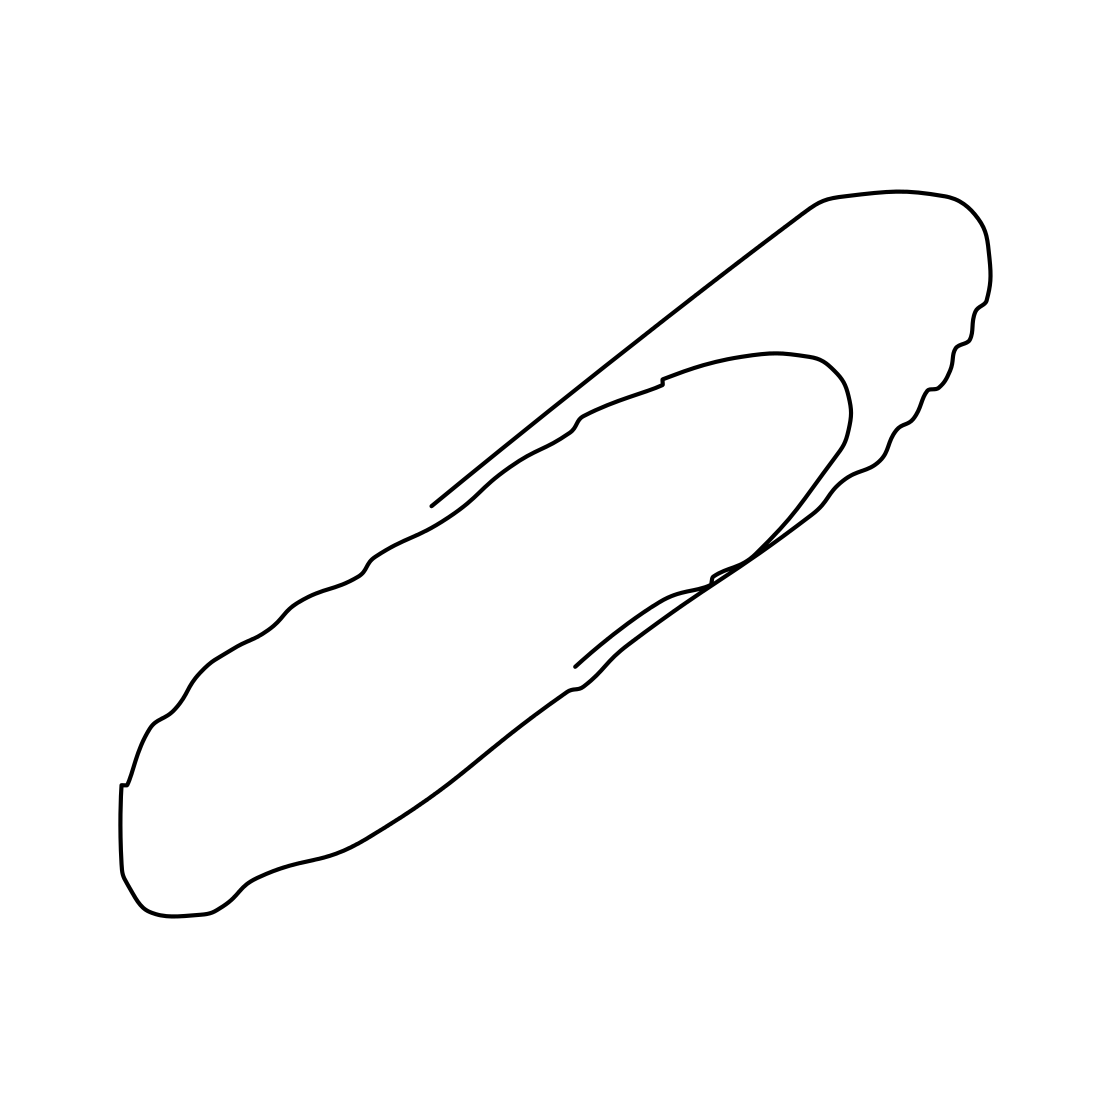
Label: paper clip